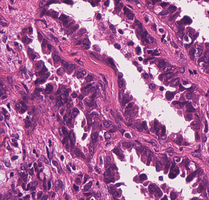
Tumor epithelial tissue: yes
Tumor-associated stroma tissue: yes
Normal tissue: no